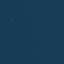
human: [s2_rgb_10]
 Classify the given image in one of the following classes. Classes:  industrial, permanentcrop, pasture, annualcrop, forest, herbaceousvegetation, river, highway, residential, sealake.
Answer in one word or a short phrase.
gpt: SeaLake